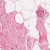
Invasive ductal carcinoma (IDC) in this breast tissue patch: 0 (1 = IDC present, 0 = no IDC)